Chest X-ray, AP view. Patient: 27 years old, sex M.
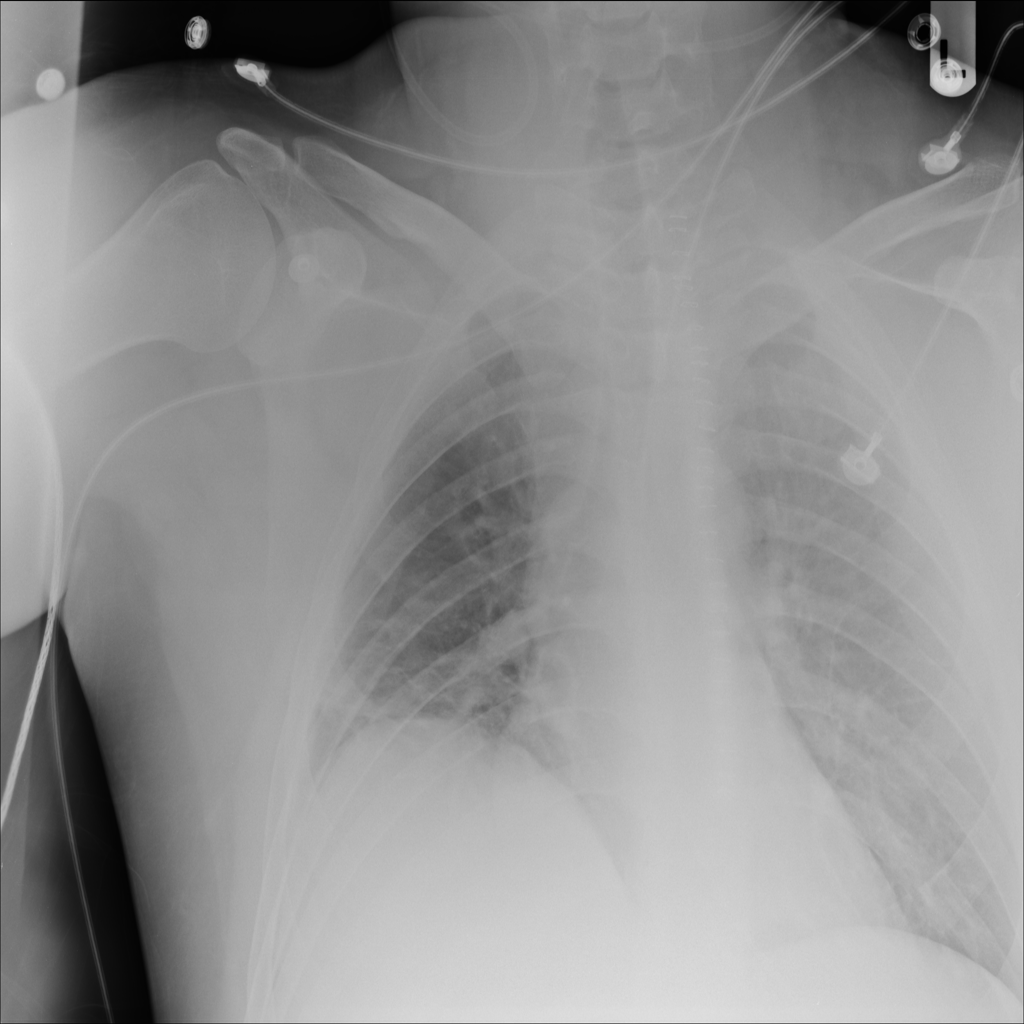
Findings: Atelectasis